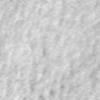
Label: no_change